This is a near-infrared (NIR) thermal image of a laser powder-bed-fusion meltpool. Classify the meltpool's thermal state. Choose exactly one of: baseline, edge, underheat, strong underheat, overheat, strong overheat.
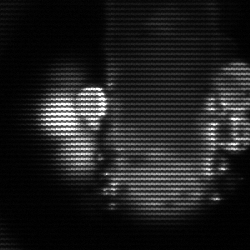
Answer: strong underheat